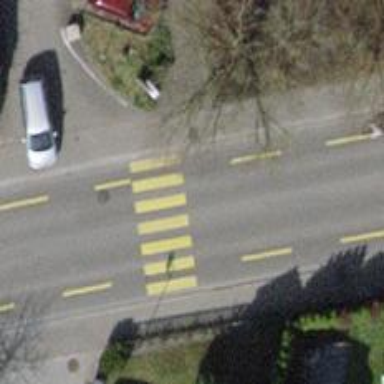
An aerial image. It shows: Marked road crossing with visible markings.